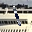
Label: 1